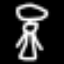
Label: angel